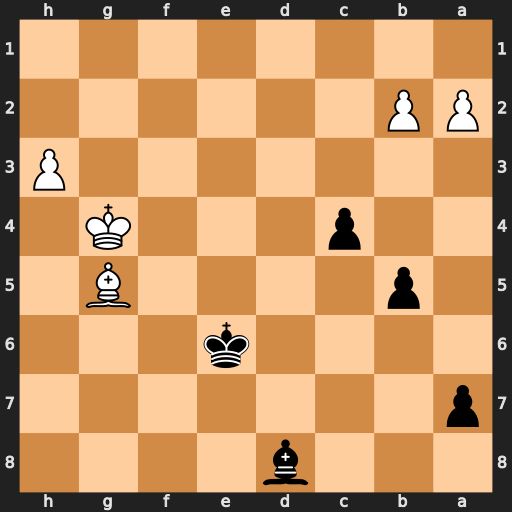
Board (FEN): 3b4/p7/4k3/1p4B1/2p3K1/7P/PP6/8
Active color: b
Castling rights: -
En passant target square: -
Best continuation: Bxg5 Kxg5 Ke5 Kg4 Ke4